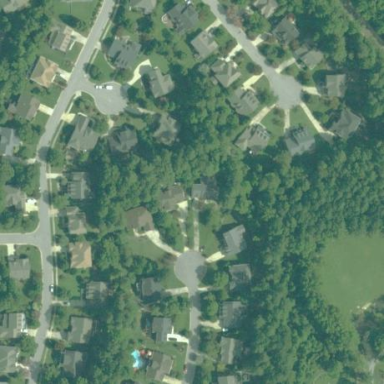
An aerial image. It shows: Residential area within neighborhood.